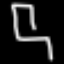
Label: chair